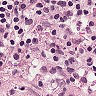
Metastatic tissue present: yes